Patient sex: M
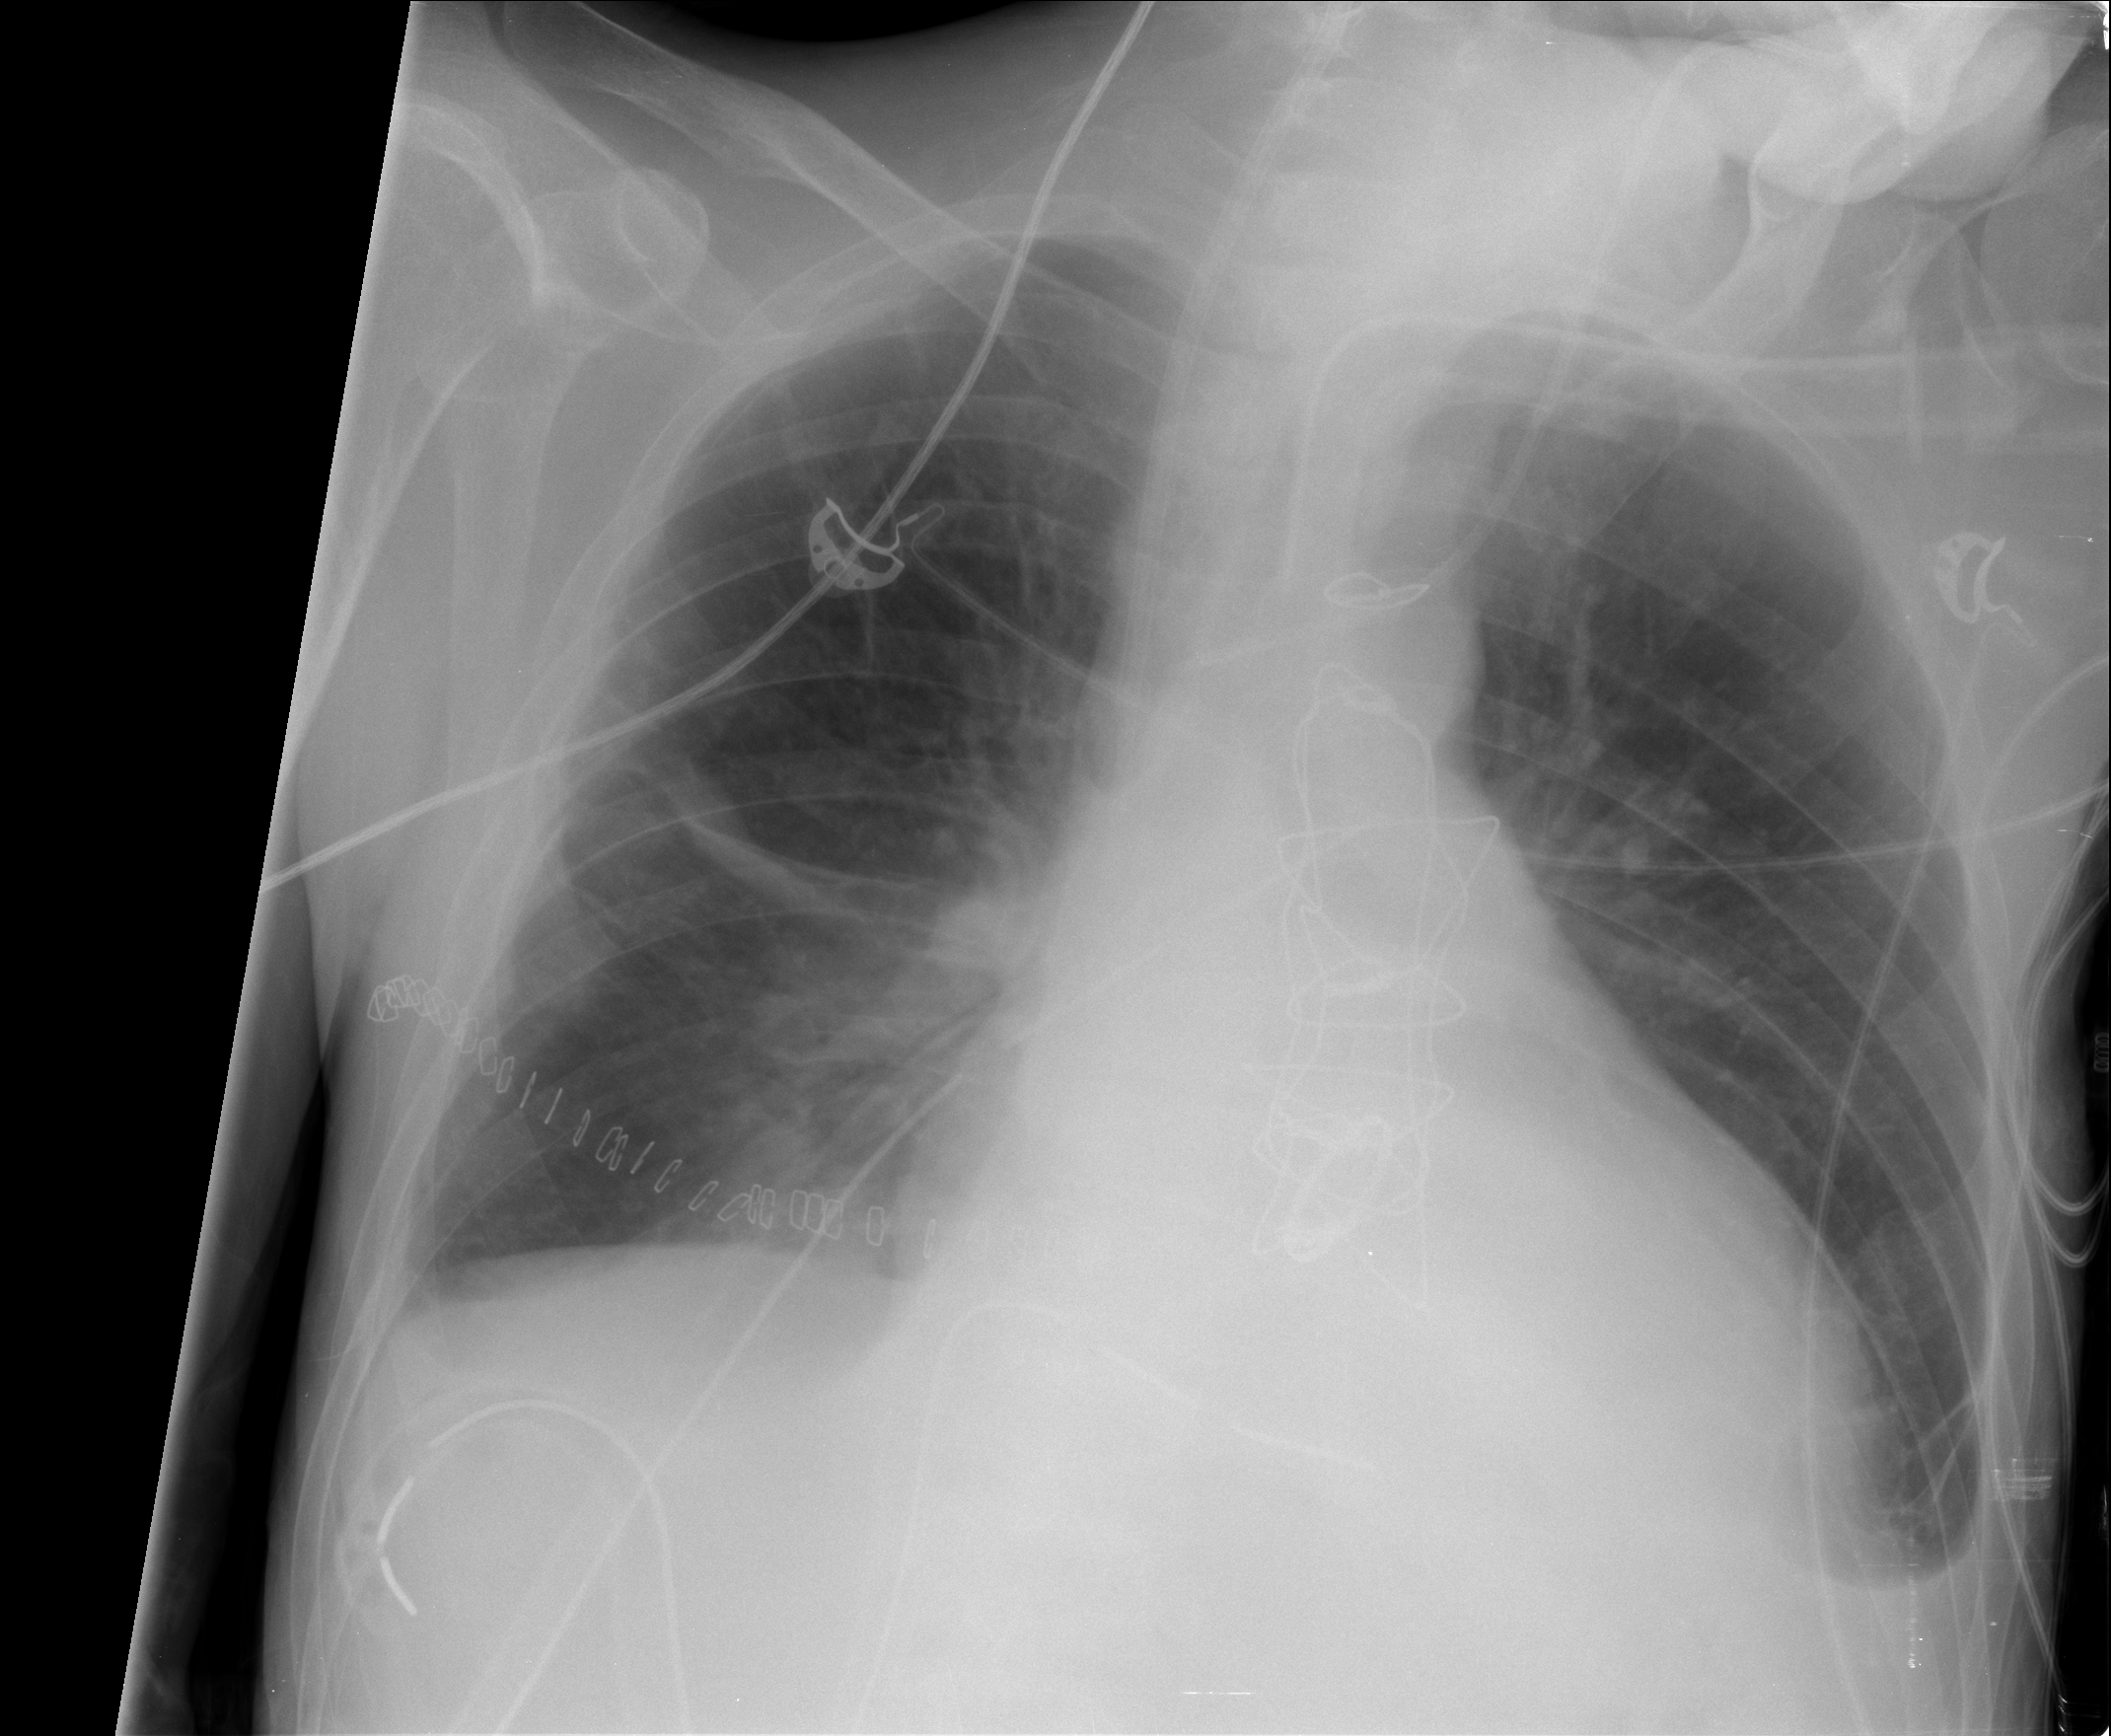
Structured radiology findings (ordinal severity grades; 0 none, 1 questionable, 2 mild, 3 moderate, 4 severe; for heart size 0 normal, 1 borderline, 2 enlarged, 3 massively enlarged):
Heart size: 2
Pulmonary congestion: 2
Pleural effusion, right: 2
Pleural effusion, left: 2
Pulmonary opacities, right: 1
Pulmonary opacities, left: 0
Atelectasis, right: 2
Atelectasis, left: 1